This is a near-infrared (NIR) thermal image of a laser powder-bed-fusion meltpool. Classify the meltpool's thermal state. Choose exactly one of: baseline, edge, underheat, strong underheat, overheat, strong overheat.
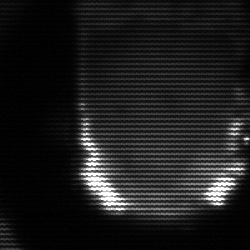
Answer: baseline